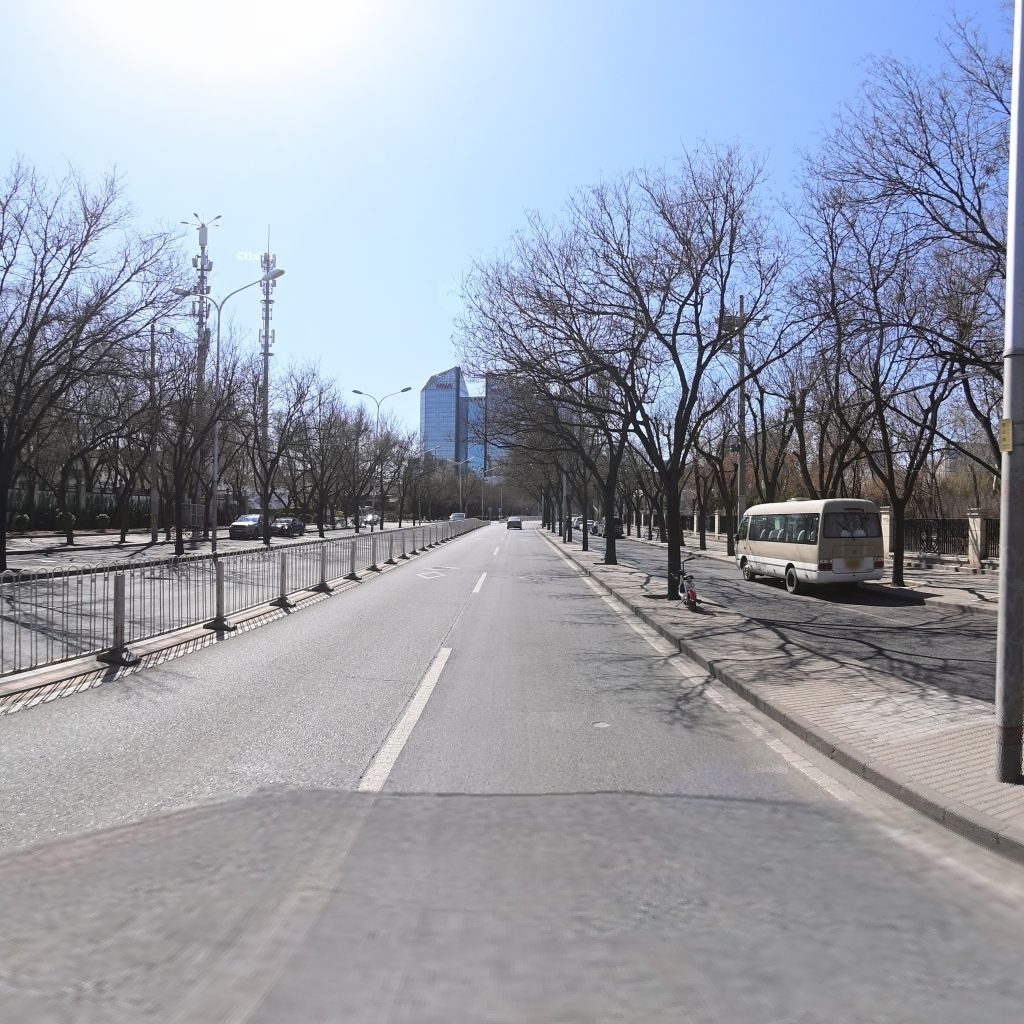
Region: Chaoyang
Road damage annotations: transverse crack, longitudinal crack